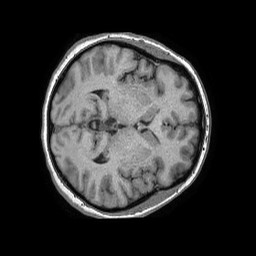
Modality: T1w
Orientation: axial
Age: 55
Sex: female
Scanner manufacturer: philips
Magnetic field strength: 1.5 T
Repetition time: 0.007675 s
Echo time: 0.003506 s